Question: I have three models: "Article", "ArticleTranslation", Tag".
Article translations in different languages are stored in the ArticleTranslation.
The "" model has a relationship with the "" model and the "" model has a relationship with the "" model. I need to define a convenient shortcut to easily gather all article tags for a given article and I need to define a convenient shortcut to easily gather all the articles that have the given tag.

for translate article I use <URL> package.
tables of this relationships:
Article Model:
'''
class Article extends Model
{
use Translatable;
public $translatedAttributes = ['title', 'slug', 'description', 'body'];
}
'''
ArticleTranslation Model:
'''
class ArticleTranslation extends Model
{
use Sluggable;
public $timestamps = false;
protected $fillable = ['title', 'slug', 'description', 'body'];
public function sluggable()
{
return [
'slug' => [
'source' => 'title',
],
];
}
public function tags()
{
return $this->morphToMany(Tag::class, 'taggable');
}
}
'''
Tag Model:
'''
lass Tag extends Model
{
use Sluggable;
protected $fillable = ['name'];
public function sluggable()
{
return [
'slug' => [
'source' => 'name',
],
];
}
public function articleTranslate()
{
return $this->morphedByMany(ArticleTranslation::class, 'taggable');
}
}
'''
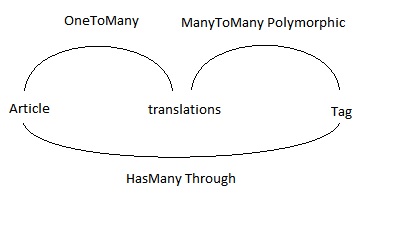
Answer: I found the solution.
first Install this package:
<URL>
This extended version of HasManyThrough allows relationships with unlimited intermediate models.
second, define articleTags() in Article Model:
'''
class Article extends Model
{
use \Staudenmeir\EloquentHasManyDeep\HasRelationships;
public function articleTags()
{
return $this->hasManyDeep(
Tag::class,
[ArticleTranslation::class, 'taggables'],
[null, ['taggable_type', 'taggable_id'], 'id'],
[null, null, 'tag_id']
);
}
}
'''
Third, define articles() in Tag Model:
'''
class Tag extends Model
{
use \Staudenmeir\EloquentHasManyDeep\HasRelationships;
public function articles()
{
return $this->hasManyDeep(
ArticleTranslation::class,
['taggables', Article::class],
[null, 'id'],
[null, ['taggable_type', 'taggable_id']]
);
}
}
'''